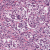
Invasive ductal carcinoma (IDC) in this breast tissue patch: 1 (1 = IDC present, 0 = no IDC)